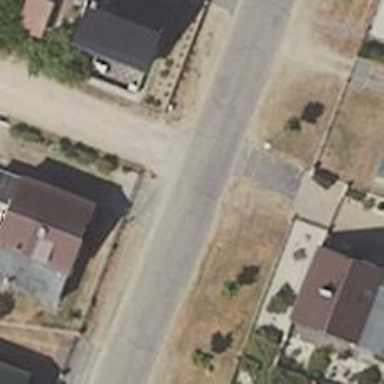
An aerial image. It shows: Residential road with asphalt surface and sidewalk on the left.